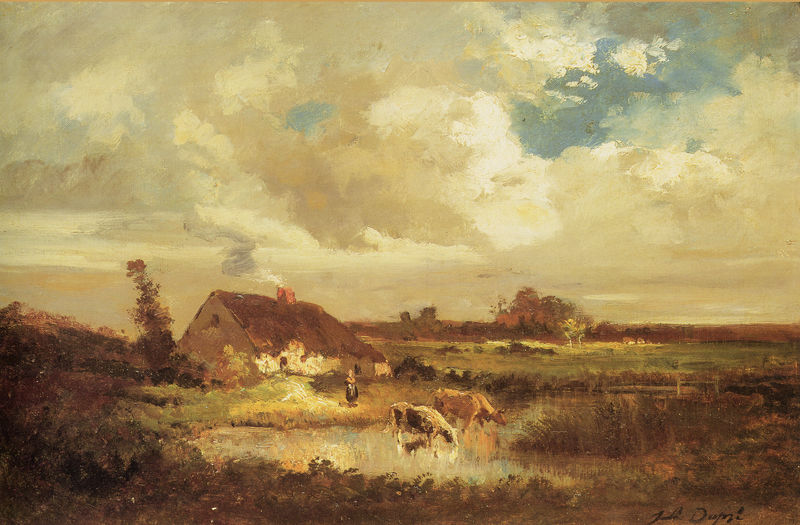
Titel: Landschaft
Künstler: Jules Dupré
Standort: Bad Tölz
Institution: Privatbesitz
Schlagwörter: baum, berg, blau, gemälde, gewitter, himmel, mann, wasser, weiß, wolken, bäume, gelb, grün, landschaft, menschen, ocker, see, teich, abend, braun, fenster, frau, grau, hell, hintergrund, licht, orange, schwarz, dach, gebäude, gras, haus, rasen, rot, tiere, weg, wiese, wolke, beige, expressionismus, malerei, trinken, mensch, weit, bild, niederlande, signatur, öl, feld, felder, ferne, gräser, halme, horizont, kühe, natur, schilf, strauch, vieh, weide, weite, wind, busch, büsche, flach, gebüsch, gewässer, hütte, rauch, sonne, sträucher, land, figur, gold, person, pflanzen, bauern, kamin, schornstein, bewölkt, magd, schrift, perspektive, bäuerin, trocken, sonnenlicht, dorf, schornsteine, grasen, halm, kuh, landschaftsmalerei, bauernhof, hof, signiert, sturm, maler, bauer, rinder, unterschrift, reetdach, strohdach, weiden, heide, fern, baun, sumpf, tanne, gefleckt, regenwolken, moor, tümpel, fressen, bauernhaus, gehöft, spätsommer, tränke, torf, kate, gestrüpp, stäucher, braune, nordsee, gescheckt, hirtin, kalb, wolkenhimmel, dillis, baume, reet, einzeln, prairie, vereinzelt, bwölkt, erfarben, grasbüsche, signiertä, kaminrauch, sträuchwer, john dupn